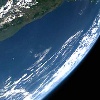
Label: water